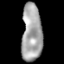
Tissue: lung
Cell type: T cells
Senescence score: 0.2224
Nuclear area (px): 1148
Mean DAPI intensity: 164.74